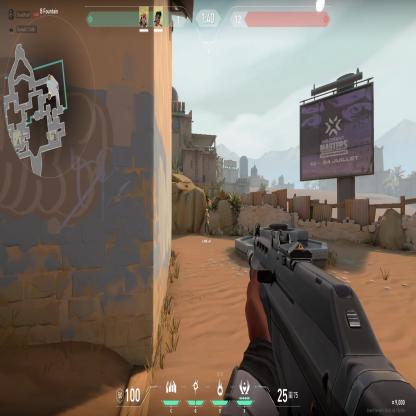
Label: teammate